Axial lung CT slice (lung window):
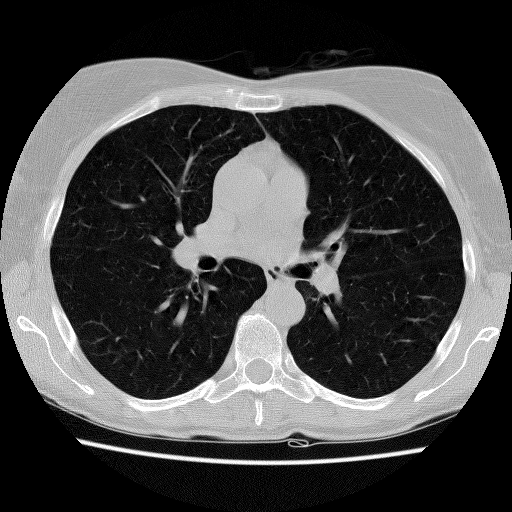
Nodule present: no